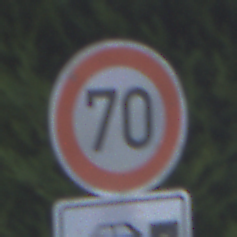
Verkehrszeichen: Geschwindigkeit70
Zusatzzeichen unten: HinweisDurchSinnbild15
Umgebung: Outdoor, Urban
Tageszeit: SunriseSunset
Wetter: Clear
Licht: Natural
Jahreszeit: NotSpecified
Kontrast: LowContrast